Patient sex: F
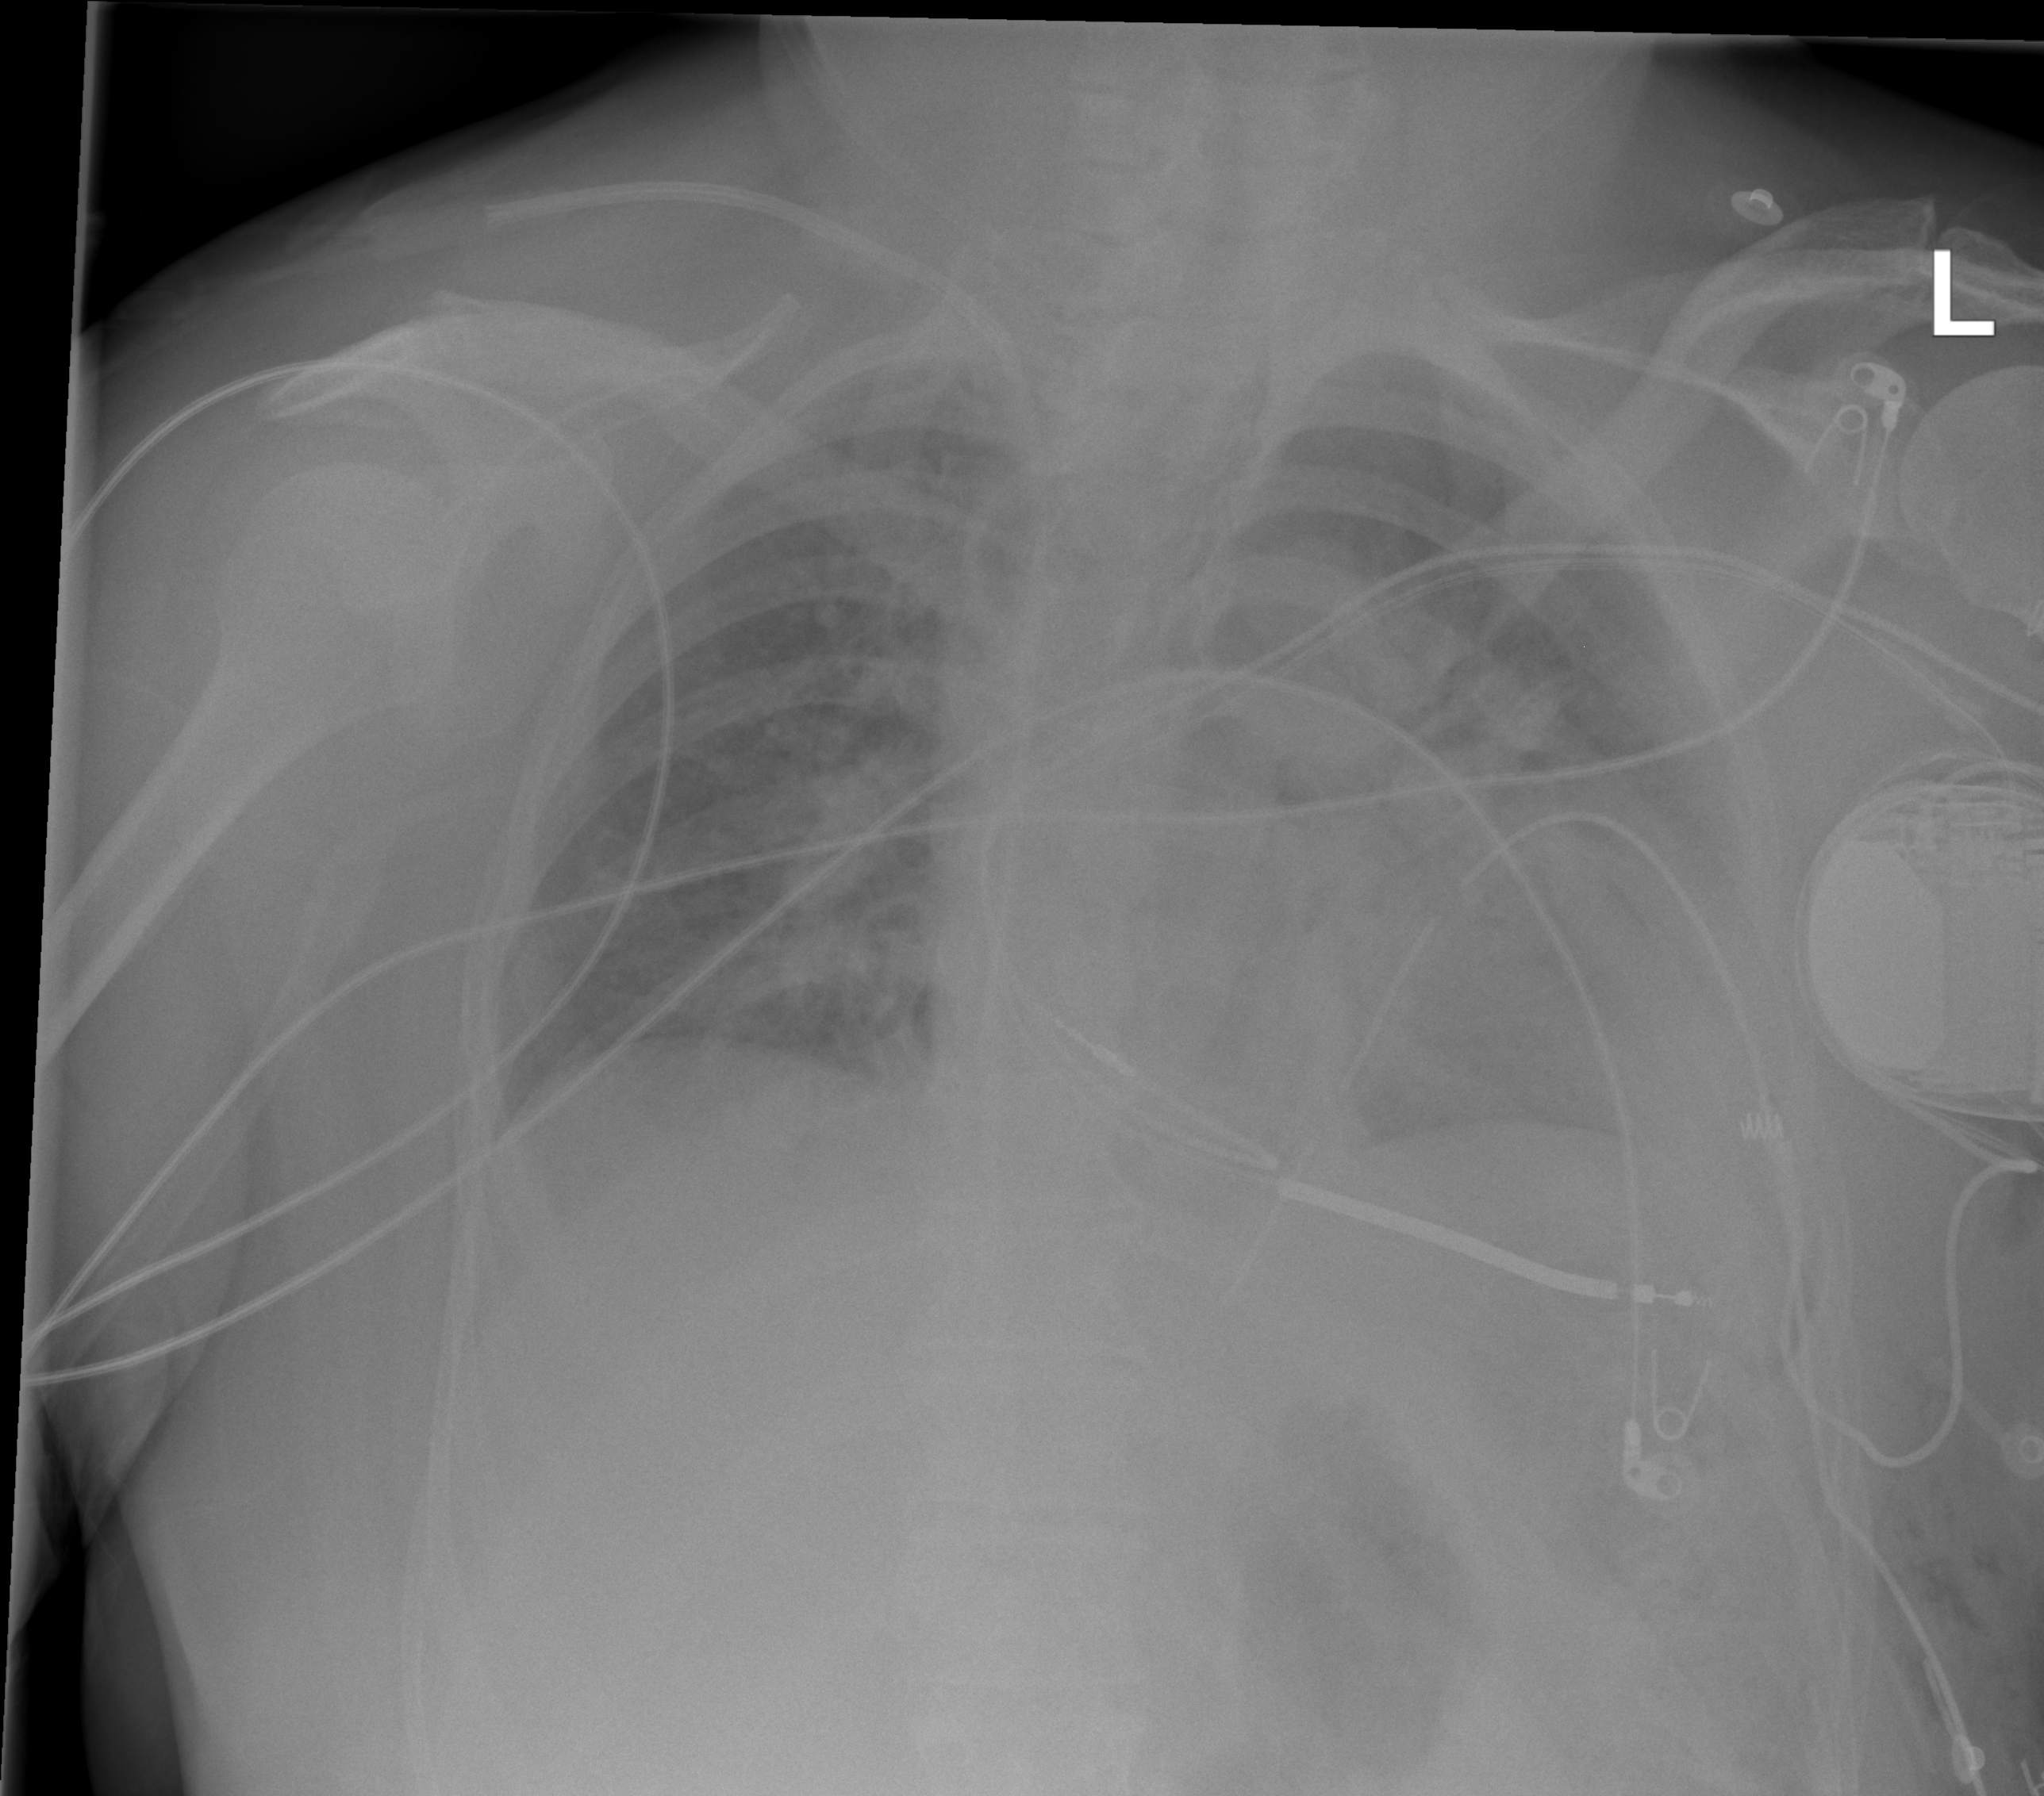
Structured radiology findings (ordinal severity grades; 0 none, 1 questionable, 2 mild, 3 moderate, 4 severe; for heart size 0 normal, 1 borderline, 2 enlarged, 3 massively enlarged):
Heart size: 2
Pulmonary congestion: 2
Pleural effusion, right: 0
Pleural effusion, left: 2
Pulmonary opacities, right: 0
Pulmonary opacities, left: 0
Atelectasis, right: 0
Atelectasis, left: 2